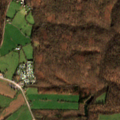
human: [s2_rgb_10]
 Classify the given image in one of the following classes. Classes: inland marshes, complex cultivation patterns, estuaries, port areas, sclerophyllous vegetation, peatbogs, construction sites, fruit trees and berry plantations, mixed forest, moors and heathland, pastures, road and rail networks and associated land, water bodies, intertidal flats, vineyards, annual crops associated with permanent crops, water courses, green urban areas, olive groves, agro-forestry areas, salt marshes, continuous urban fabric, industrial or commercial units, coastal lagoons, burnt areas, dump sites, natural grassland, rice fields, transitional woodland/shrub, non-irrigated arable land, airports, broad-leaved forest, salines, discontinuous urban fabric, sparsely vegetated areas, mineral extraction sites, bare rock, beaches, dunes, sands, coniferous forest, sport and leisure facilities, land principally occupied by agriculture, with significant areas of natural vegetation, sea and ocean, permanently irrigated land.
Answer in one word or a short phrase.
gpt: pastures, complex cultivation patterns, broad-leaved forest